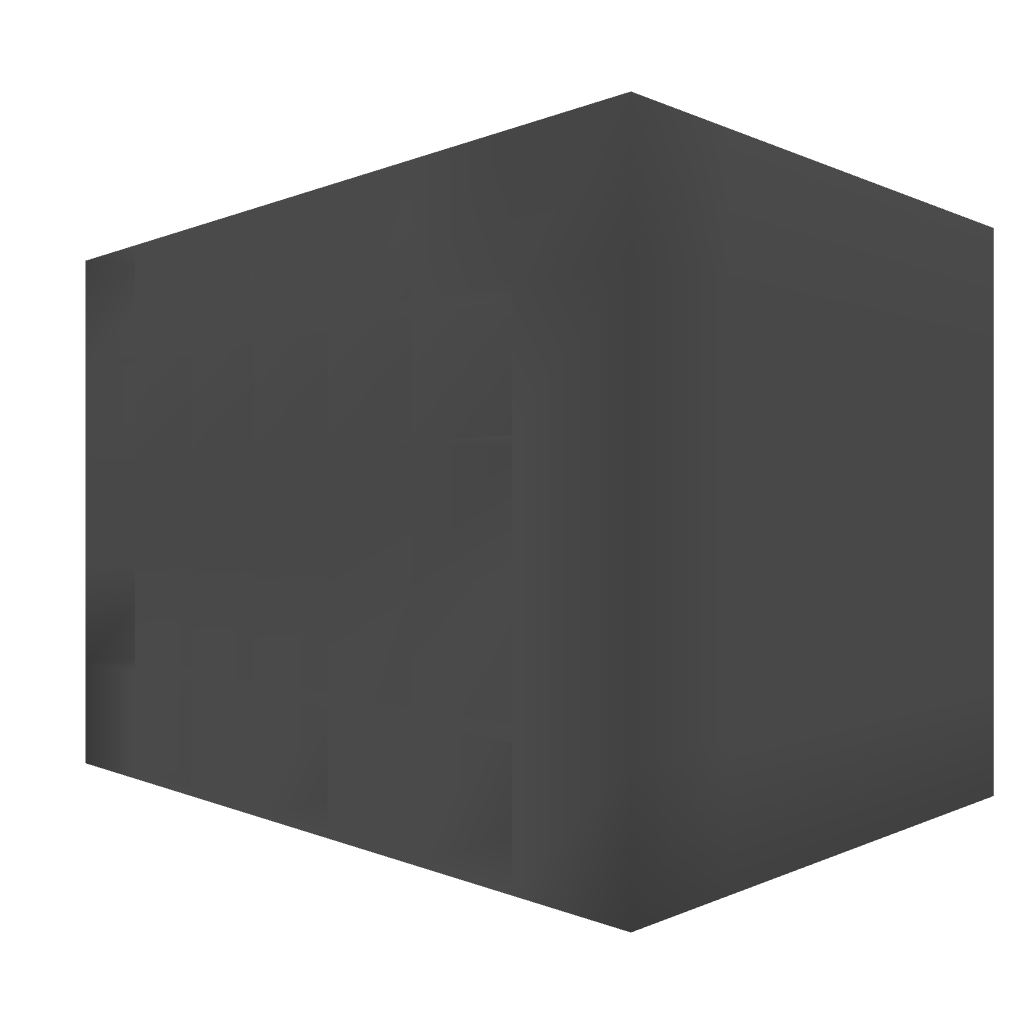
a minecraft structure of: Zombie Apocalypse!